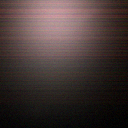
Screen state: off